Question: Im a new programmer for R and im having problems integrating data.
Im trying to filter data from 3 subjects, each file starts with the subject name ( ie Subj2xxx) and im trying to sort them by using an extract of the name with a loop than write the file to a data frame that is named according to what is in it
here is my code, can anyone tell me what im doing wrong?
'''
setwd("J:\Data Capture\Assignment\Temp Assignment data\")
data_list <- ("J:\Data Capture\Assignment\Temp Assignment data\",recursive=TRUE)
for(i in length(data_list)){
if(grep(subj1,data_list,fixed=TRUE)){
data.frame(read.table(print(i))) -> paste(i)
} if(grep(subj2,data_list,Fixed=TRUE)){
data.frame(read.table(print(i))) -> paste(i)
} if(grep(subj2,data_list,Fixed=TRUE)){
data.frame(read.table(print(i))) -> paste(i)
}
}
'''
When I run this through R, I get these error ( I've attached a screenshot as there are many of them)

please let me know if this is the right way to upload these type of questions
Thanks in advance
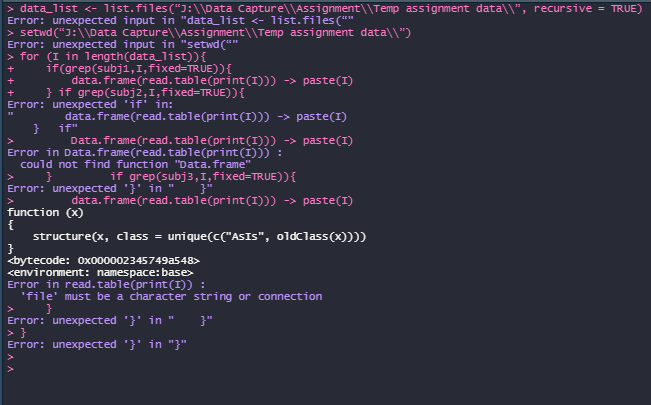
Answer: Lets take a look at your code and go through the problem line by line. The first couple of things are difficult to see directly, but common errors when starting out.
> 'setwd("J:\Data Capture\Assignment\Temp Assignment data\")'
For this part, the error is "likely" to be a wrong quotation mark. '"' seems correct but maybe you are using 2 single quotes '''. In R the quotes are interchangeable, and starting one double quote '"' or a single quote ''' indicates the start of a string. But notice that it is 2 different symbols, and a double quote is the same as 2 single quotes. (Find the button on your keyboard for double quotes. On windows EU it is shift+2).
There is also a very similar quote with slighlty "flowy" looks, which is not taken as a "real" quotation in the R sense on all platforms
> 'data_list <- ("J:\Data Capture\Assignment\Temp Assignment data\",recursive=TRUE)'
You are likely looking for 'list.files' here, not just the parenthesis. Because you used 'setwd' you can exclude the path (it will start the search in your current working directory). Again the error is potentially talking about the double single quotes being wrong.
'''
data_list <- list.files(recursive = TRUE)
'''
> '''
for(i in length(data_list)){
if(grep(subj1,data_list,fixed=TRUE)){
data.frame(read.table(print(i))) -> paste(i)
} if(grep(subj2,data_list,Fixed=TRUE)){
'''
The error states very clearly that . So try adding a new line. You can
1. Try add a new line between the end bracket and your if
2. Or add an else in front of your if.
The latter is likely what you're looking for.
'''
if(x){
# do something
}else if(y){
# do something else
} else {
# do something third if not x and not y
}'
'''
is the general syntax for 'if-else' statements. There are plenty guides out there (<URL>
> Most other errors
The remaining errors come from not writing your code properly. Code is case-sensitive so 'Data.frame' is not the same as 'data.frame'. In you error image it is very clear that you have both misspelled 'I = i' and 'Data.frame = data.frame'. There may be other places I haven't spotted.
> Errors not shown
There is one error that is hidden in your code (not shown in the console). Assignment goes into a not into 'paste' or similar,
'''
data.frame(read.table(print(i))) -> paste(i)
'''
is thus not valid code.
>
In your loop you are not iterating over files (you are actually not iterating at all).
The general syntax of a 'for-loop' is
'''
for(i in thing-to-loop-over){
#do something
}
'''
you loop however looks like 'for(i in length(data_list))'. 'length(data_list)' is a number, so 'i' will take only a single value. In R you don't even need to iterate over a numeric value, you could just do 'for(i in data_list)', and then 'i' will iteratively take the values in 'data_list' (in order).
Now your problem is actually more severe, as you are trying to read multiple 'data.frames'. You can't do your assignment iteratively like you are. What you should do is save them to a list and extract the individual frames from this list. <URL>